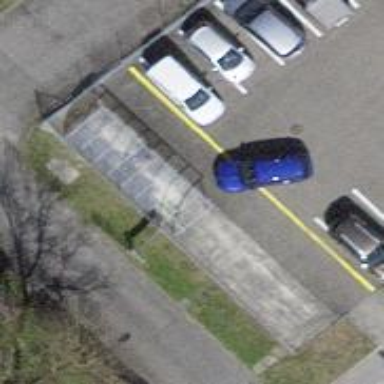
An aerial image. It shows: Bicycle parking facility.